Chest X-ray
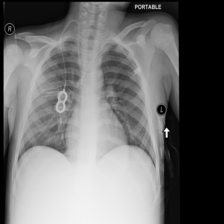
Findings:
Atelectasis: negative
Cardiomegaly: negative
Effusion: negative
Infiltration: negative
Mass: negative
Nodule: negative
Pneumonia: negative
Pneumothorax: negative
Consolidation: negative
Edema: negative
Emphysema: negative
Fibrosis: negative
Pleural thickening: negative
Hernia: negative